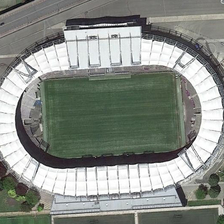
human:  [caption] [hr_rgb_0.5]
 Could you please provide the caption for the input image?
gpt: this is an ellipse gym .

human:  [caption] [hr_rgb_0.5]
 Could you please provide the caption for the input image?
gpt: a road and several green trees are near a large oval white stadium .

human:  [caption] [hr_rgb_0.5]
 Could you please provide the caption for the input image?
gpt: the building is white and the ground is green .

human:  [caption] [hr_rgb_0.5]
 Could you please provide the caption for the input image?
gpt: a road and several green trees are near a large oval white stadium .

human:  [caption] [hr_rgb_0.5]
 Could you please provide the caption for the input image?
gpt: this is an ellipse gym .